Question: Game Rule: Clicking a light toggles itself and its adjacent (up, down, left, right) lights. What is the minimum number of clicks required to turn off all the lights?
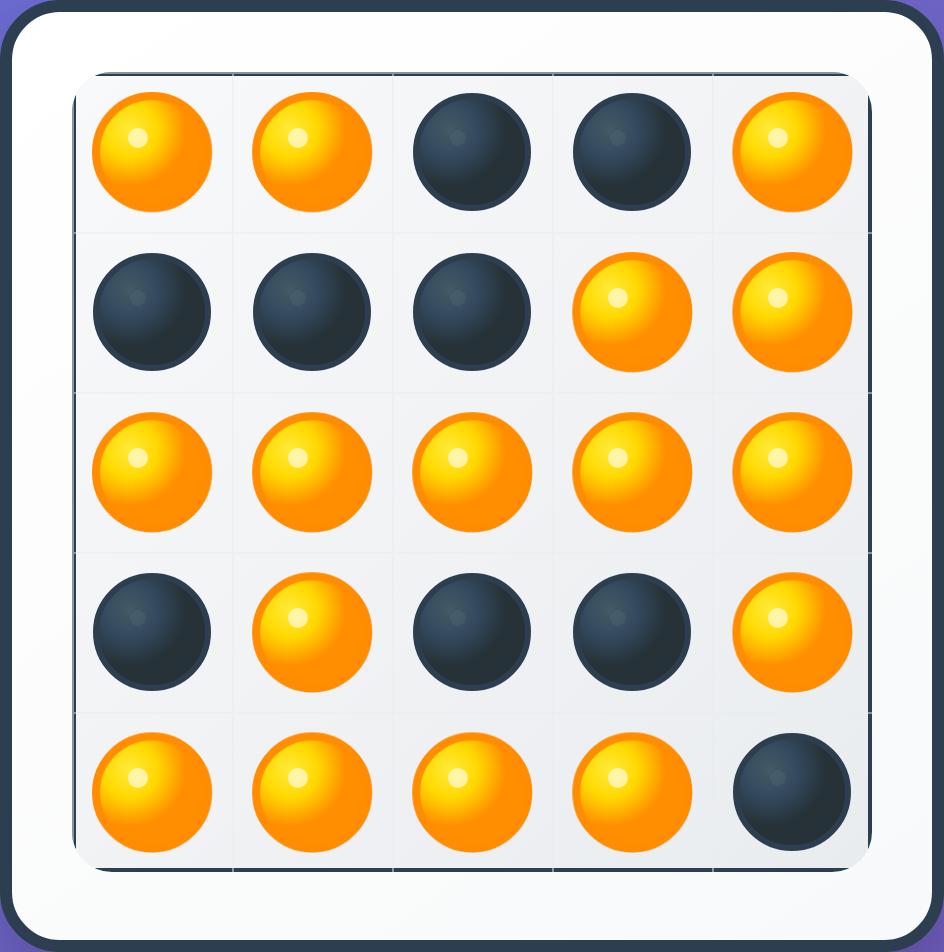
Answer: 6